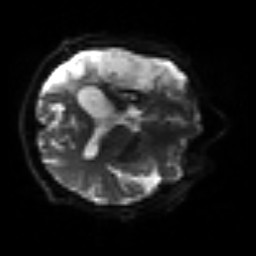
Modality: sbref
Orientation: axial
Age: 46
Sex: male
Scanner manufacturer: siemens
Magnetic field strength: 3 T
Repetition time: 3.2 s
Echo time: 0.081 s